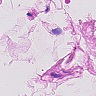
Metastatic tissue present: no